Field crop: maize
Growth stage: 1
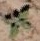
Species: chenopodium